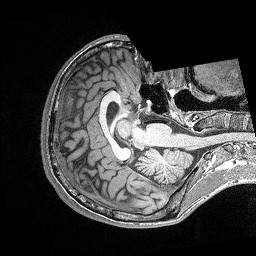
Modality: T1w
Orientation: axial
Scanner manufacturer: siemens
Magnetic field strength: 3 T
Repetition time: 2.25 s
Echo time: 0.00298 s